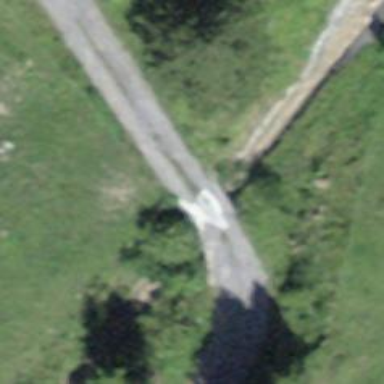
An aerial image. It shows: Culvert tunnel.